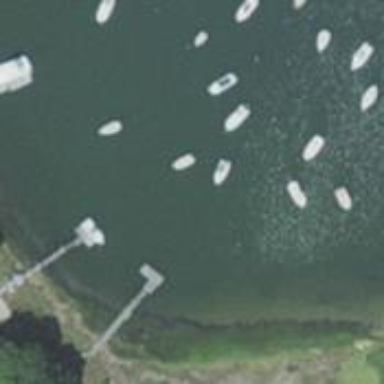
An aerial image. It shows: Dock by the waterway.